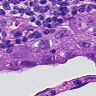
Metastatic tissue present: yes